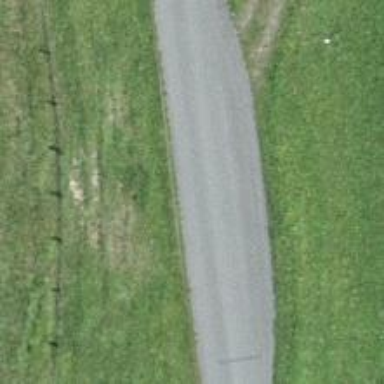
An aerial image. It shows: Passing place on the road.